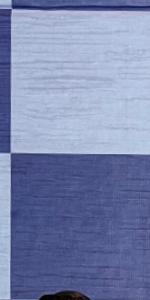
Label: Empty